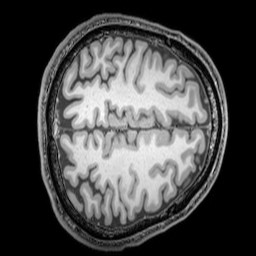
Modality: T1w
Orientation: axial
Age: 24
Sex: male
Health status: healthy
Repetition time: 0.081 s
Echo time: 0.037 s